Question: Let's say I have two layers namely: layer1 and layer 2.

Is it possible to get all the feature layers inside the other layer?
In the example returns all the grays inside the red box.
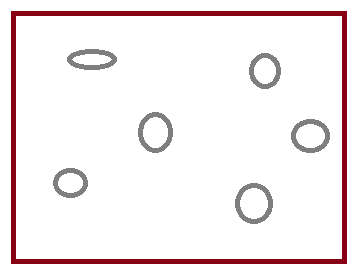
Answer: There is an <URL> defined for LineStrings, and so any geometry can call this function to determine intersection with another geometry -- in the case of Polygons, it will simply be called for each combination of their respective linestrings. For a point/polygon intersection, this simply becomes contains.
So, to find any intersections between two different vector layers, (and assuming that your layer1 and layer2 refer to the vector layers and not the features in them), you can do,
'''
var features1 = layer1.features;
var features2 = layer2.features;
for (var i=0; i < features1.length-1; i++){
var feature1 = features1[i];
for (var j=0; j < features2.length-1; j++){
var feature2 = features2[j];
if (feature1.geometry.intersects(feature2.geometry)){
console.log("vector features 1 " + i + " intersects vector features 2 " + j;
}
}
}
'''
Obviously, you could also write the test simply as,
'''
for (var i=0; i < features1.length-1; i++){
for (var j=0; j < features2.length-1; j++){
if(feature1.feature[i].geometry.intersects(feature2.feature[j].geometry)){
//do something
}
}
}
'''